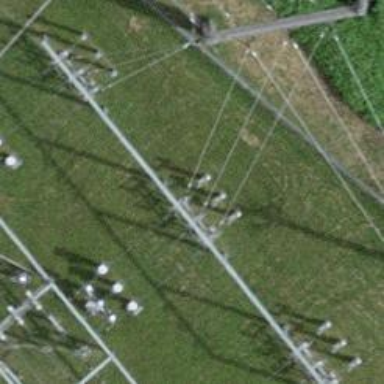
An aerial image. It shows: Switch used for power control.